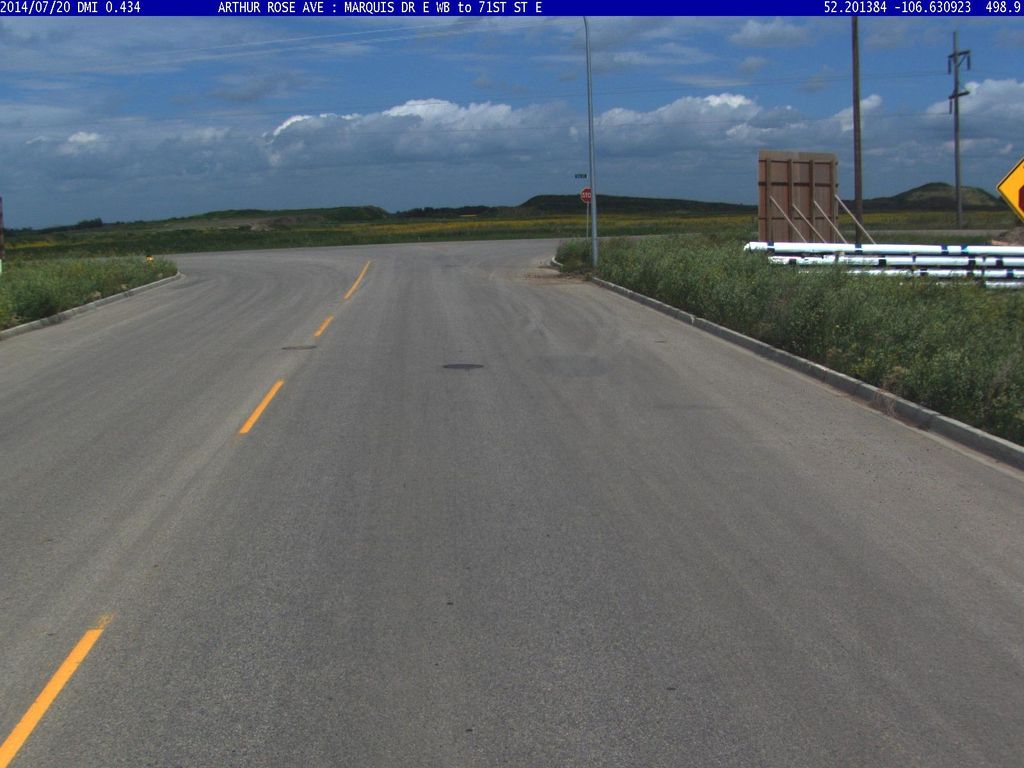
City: saskatoon